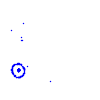
Particle: proton